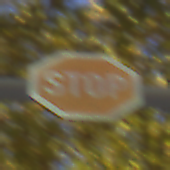
Verkehrszeichen: Stop
Umgebung: Outdoor, Nature
Tageszeit: SunriseSunset
Wetter: PartlyCloudy
Licht: Natural
Jahreszeit: NotSpecified
Kontrast: HighContrast